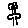
Label: flower